Milling tool wear sample.
Tool blade image: 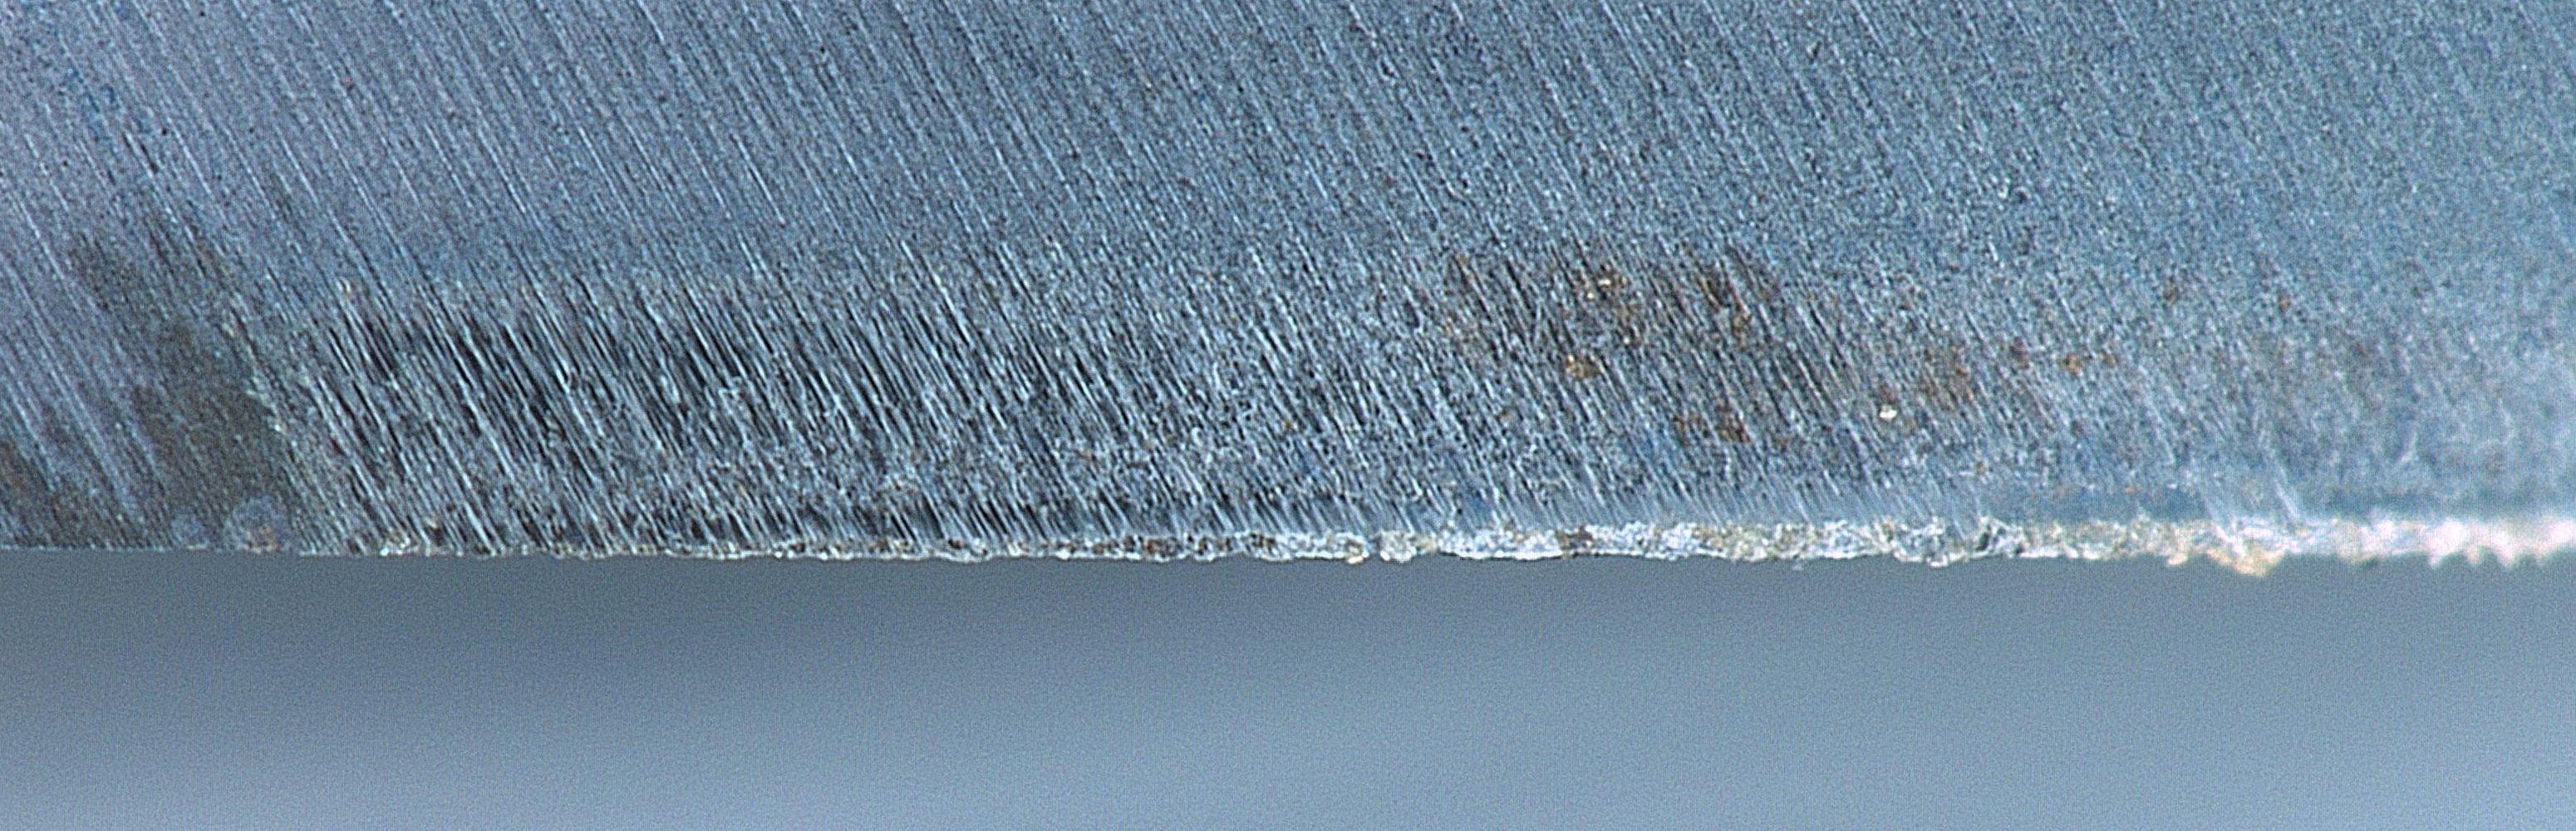
Chip image: 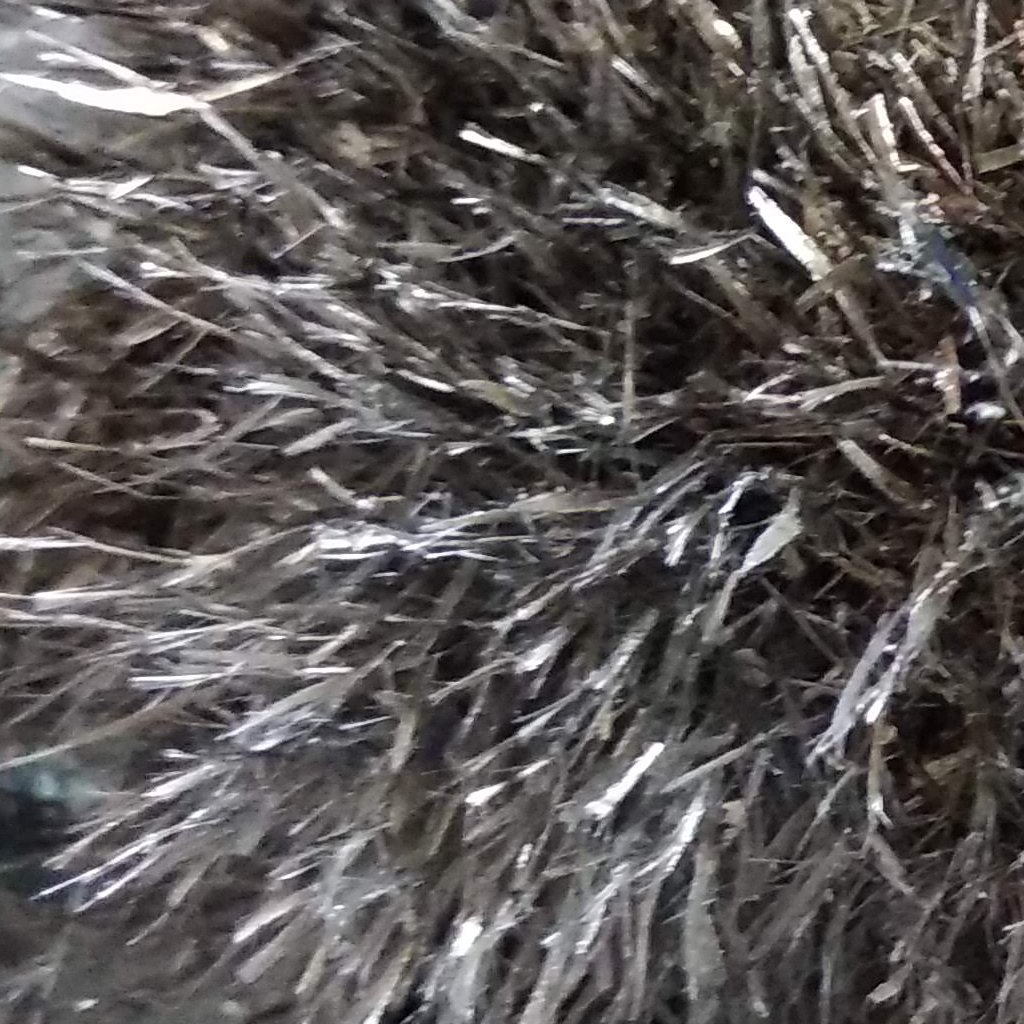
Workpiece image: 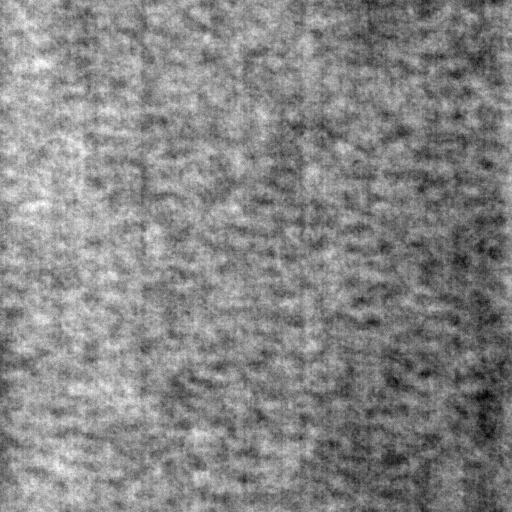
Tool wear state: sharp
Gaps: 7.33
Flank wear: 64.39
Overhang: 17.38
Force-signal Mel-spectrograms (X, Y, Z axes): 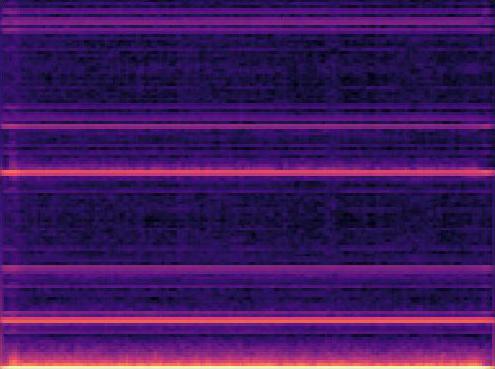 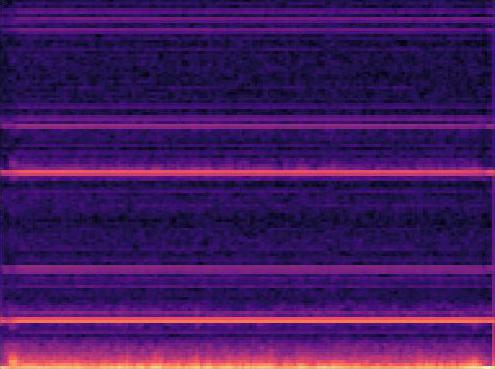 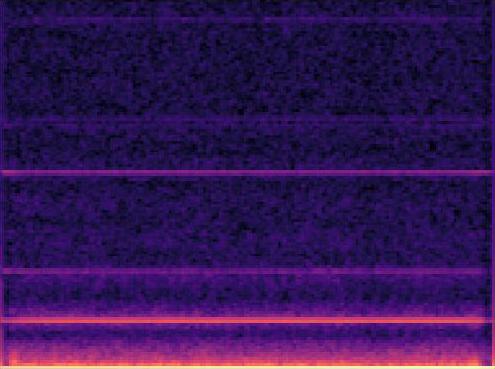
Force-signal scalograms (X, Y, Z axes): 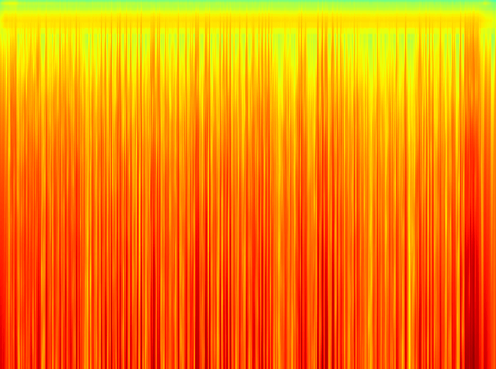 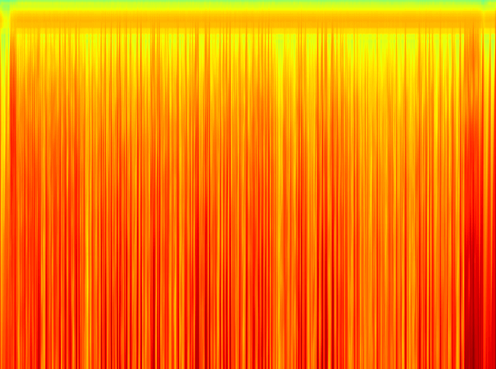 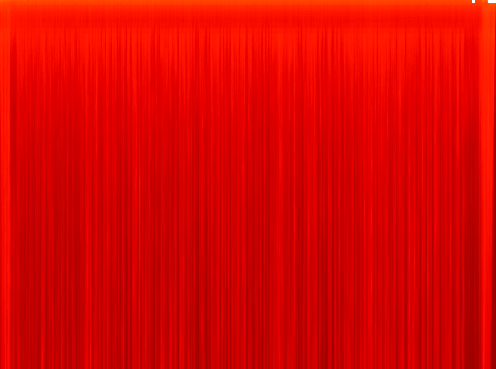
Force phase: steady_state_stabilization_wear